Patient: sex M, age 52
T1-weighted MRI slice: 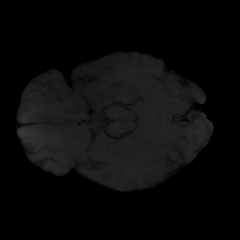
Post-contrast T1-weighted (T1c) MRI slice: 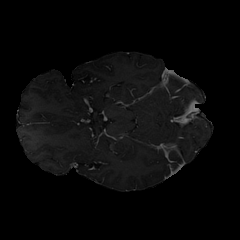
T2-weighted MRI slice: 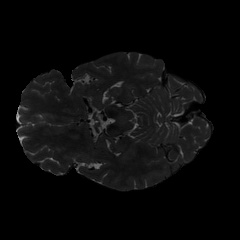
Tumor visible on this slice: no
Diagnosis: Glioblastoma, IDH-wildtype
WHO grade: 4